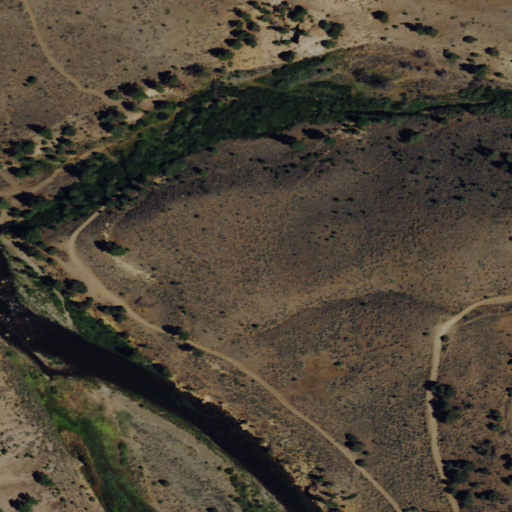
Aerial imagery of valley in Nevada named Leviathan Canyon containing shrub and open water